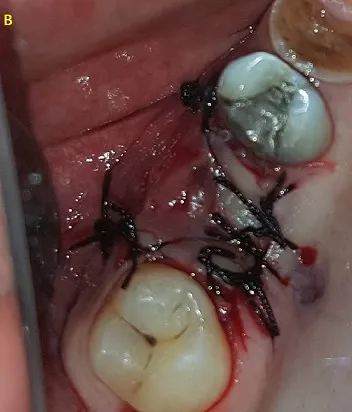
Suture of the flap.
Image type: medical_photograph (other_medical_photograph)